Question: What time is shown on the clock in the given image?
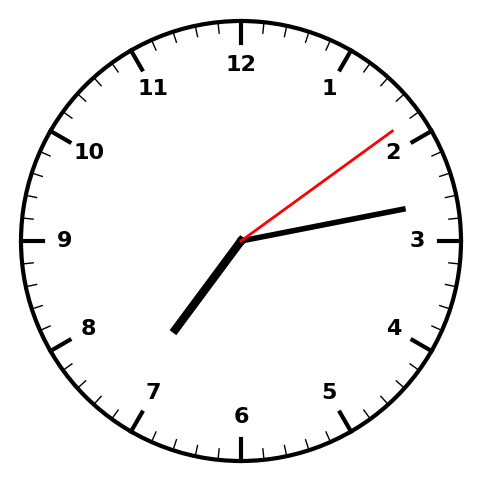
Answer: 07:13:09